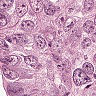
Metastatic tissue present: yes